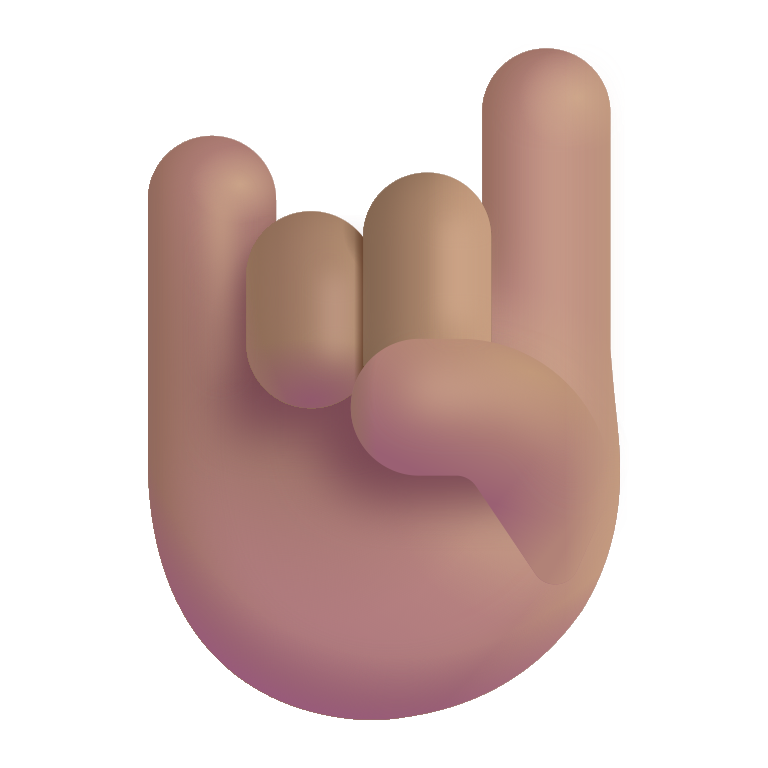
sign of the horns color